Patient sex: F
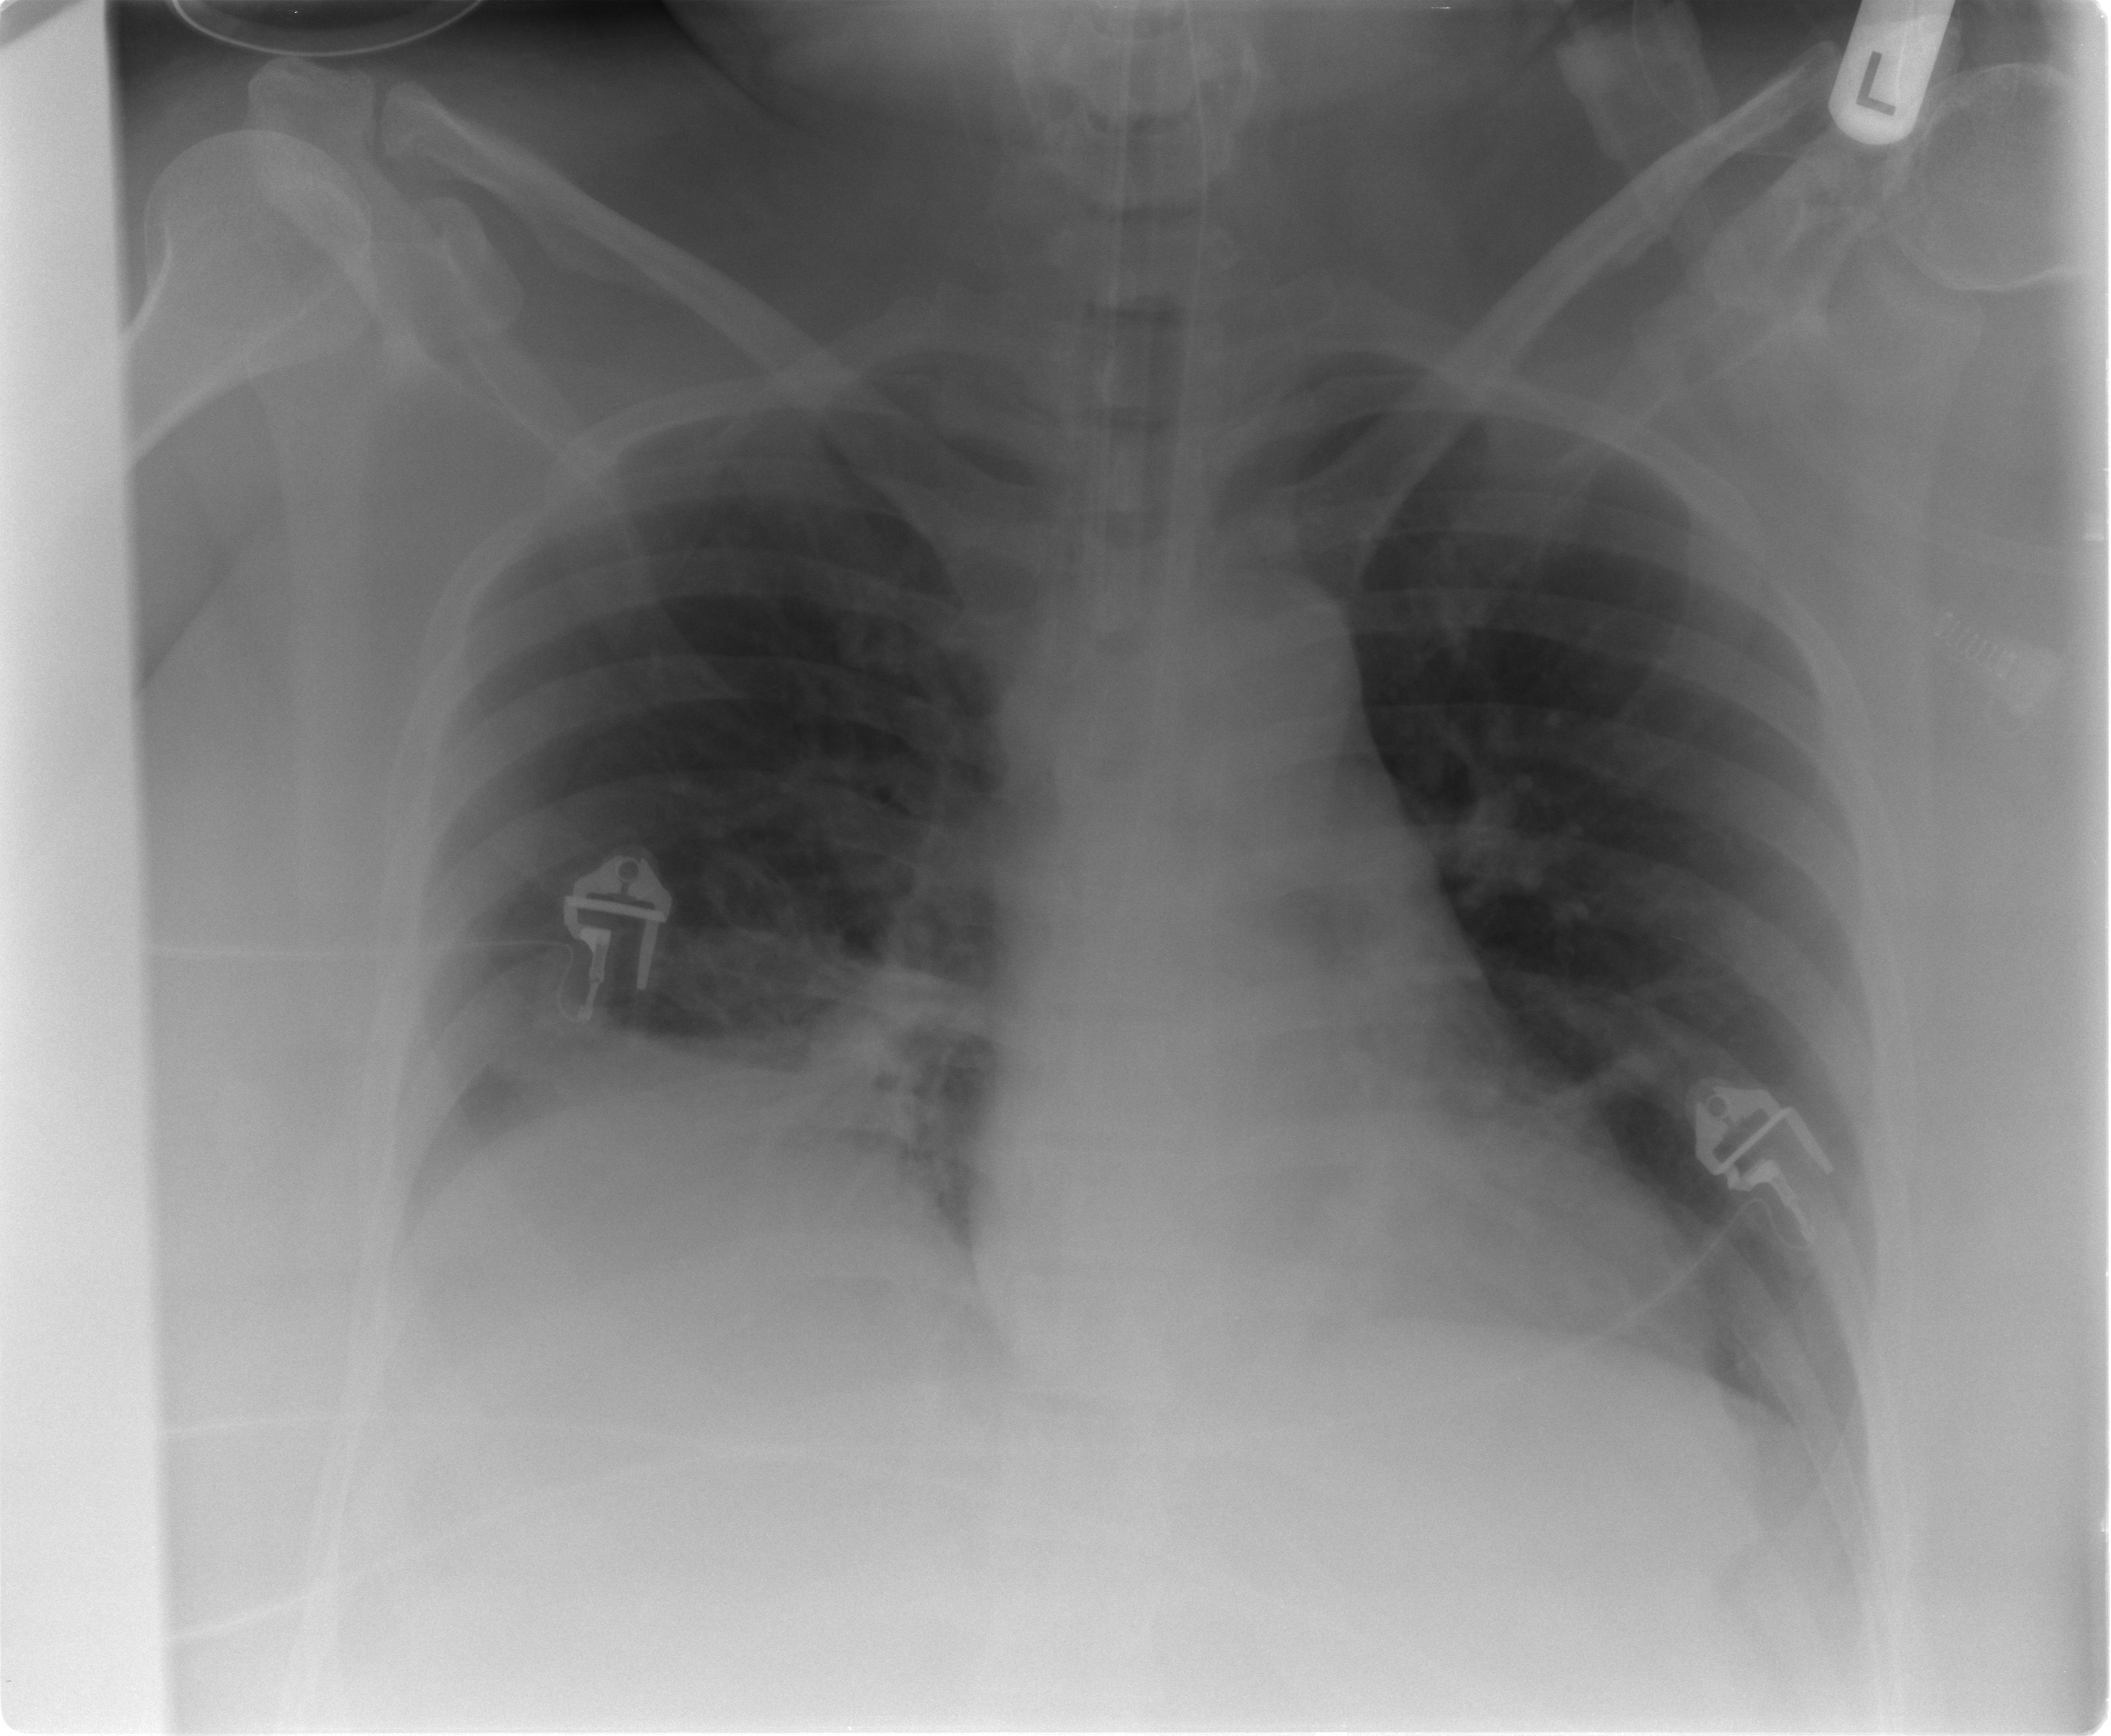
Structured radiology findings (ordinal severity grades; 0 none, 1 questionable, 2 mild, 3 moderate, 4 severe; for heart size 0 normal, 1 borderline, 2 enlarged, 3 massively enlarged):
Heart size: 0
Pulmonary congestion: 0
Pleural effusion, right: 2
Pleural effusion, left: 2
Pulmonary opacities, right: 0
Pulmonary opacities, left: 0
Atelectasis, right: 3
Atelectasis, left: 2